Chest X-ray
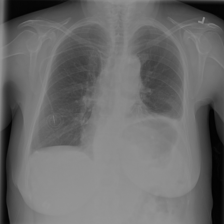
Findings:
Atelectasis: negative
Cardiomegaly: negative
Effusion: positive
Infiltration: negative
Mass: negative
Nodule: negative
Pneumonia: negative
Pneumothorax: negative
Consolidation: negative
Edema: negative
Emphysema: negative
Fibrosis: negative
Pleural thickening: negative
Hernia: negative